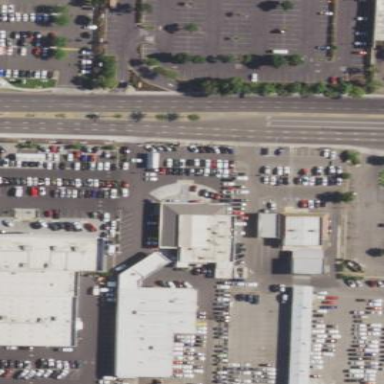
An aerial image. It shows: Commercial area with car shop.